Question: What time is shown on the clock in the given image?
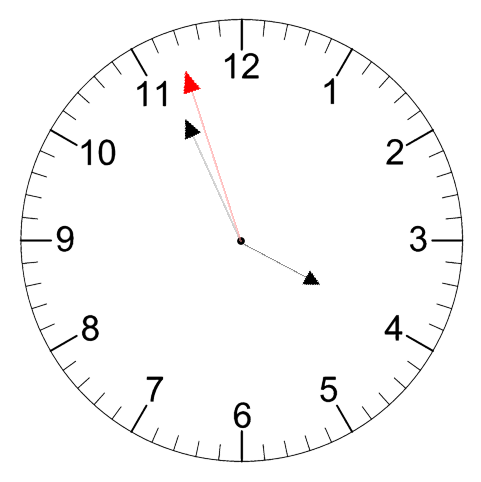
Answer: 03:55:57